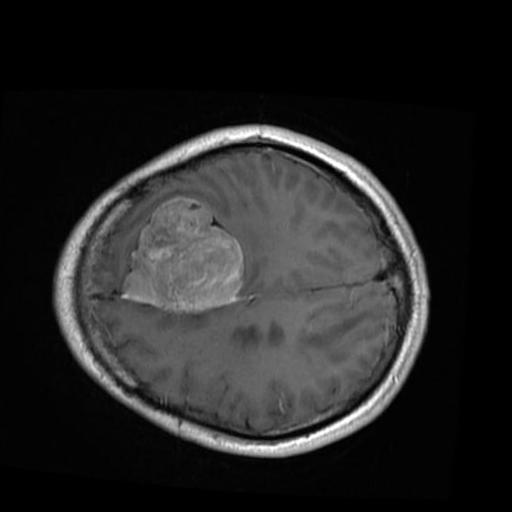
Label: brain_menin